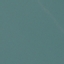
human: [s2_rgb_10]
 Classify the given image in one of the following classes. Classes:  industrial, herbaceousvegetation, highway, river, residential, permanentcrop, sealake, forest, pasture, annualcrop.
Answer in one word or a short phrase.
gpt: SeaLake